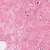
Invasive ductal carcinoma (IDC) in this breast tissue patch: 0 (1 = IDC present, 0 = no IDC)